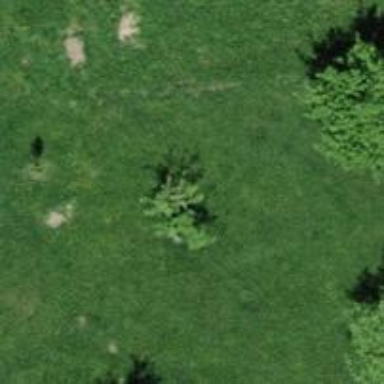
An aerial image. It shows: Broadleaved tree in natural setting.